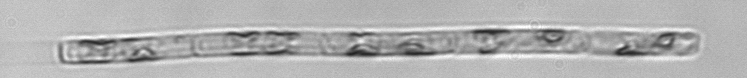
Label: Guinardia_delicatula